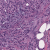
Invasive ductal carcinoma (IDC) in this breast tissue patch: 1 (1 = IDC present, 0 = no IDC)